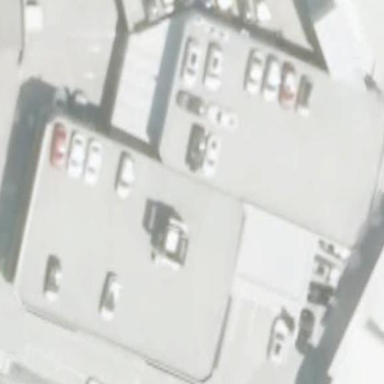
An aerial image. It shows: Industrial building housing car shop.